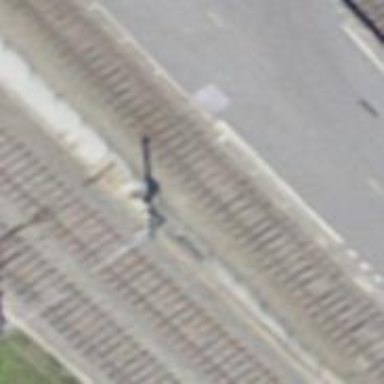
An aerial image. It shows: Rail spur service line with electrified contact lines for trains.